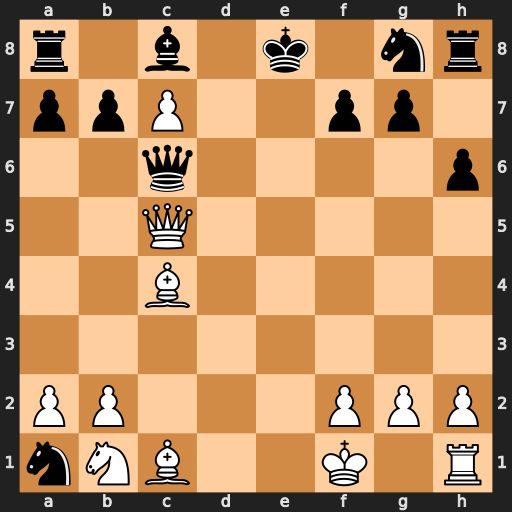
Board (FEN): r1b1k1nr/ppP2pp1/2q4p/2Q5/2B5/8/PP3PPP/nNB2K1R
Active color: w
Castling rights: kq
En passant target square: -
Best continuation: Bb5 Qxb5+ Qxb5+